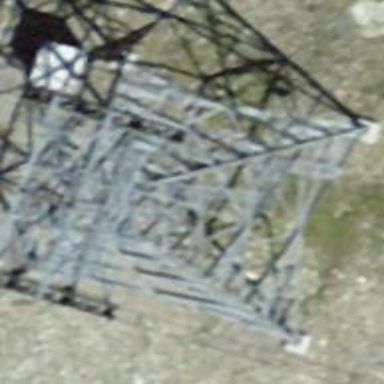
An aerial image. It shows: Pylon for aerialway.